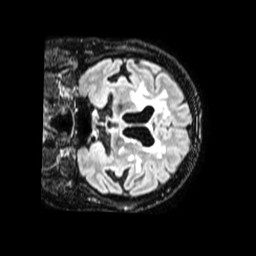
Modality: FLAIR
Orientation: coronal
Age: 63
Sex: female
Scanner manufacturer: philips
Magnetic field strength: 1.5 T
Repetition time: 4.8 s
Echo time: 0.3376 s